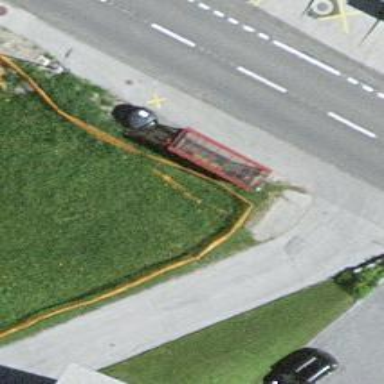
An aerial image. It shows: Bus stop with platform for public transport.